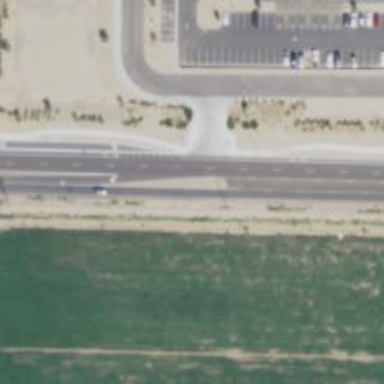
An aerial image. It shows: Secondary road with asphalt surface.